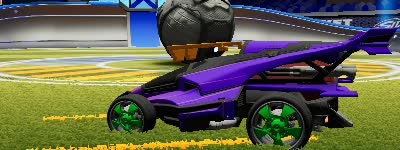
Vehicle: aftershock